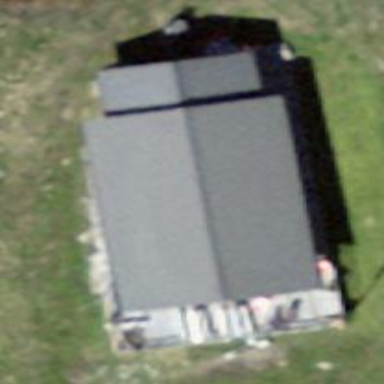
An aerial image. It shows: Bar.